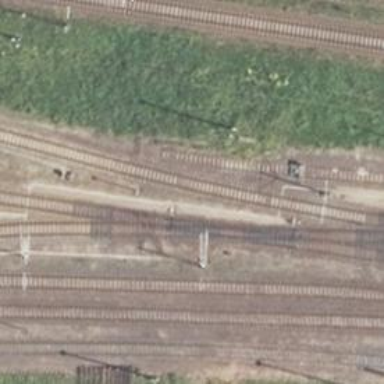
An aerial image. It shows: Rail yard with electrified contact lines for the trains.